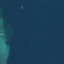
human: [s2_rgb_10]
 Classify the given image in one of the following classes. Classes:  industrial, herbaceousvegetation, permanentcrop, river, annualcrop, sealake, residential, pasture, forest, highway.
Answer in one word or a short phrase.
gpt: SeaLake